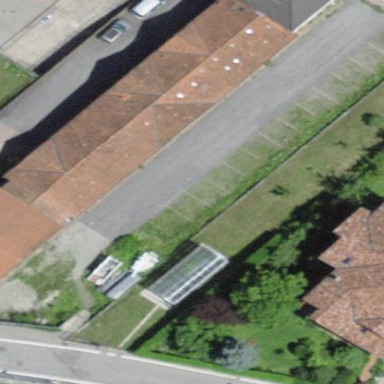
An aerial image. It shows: Gabled roof adorns the apartments building.